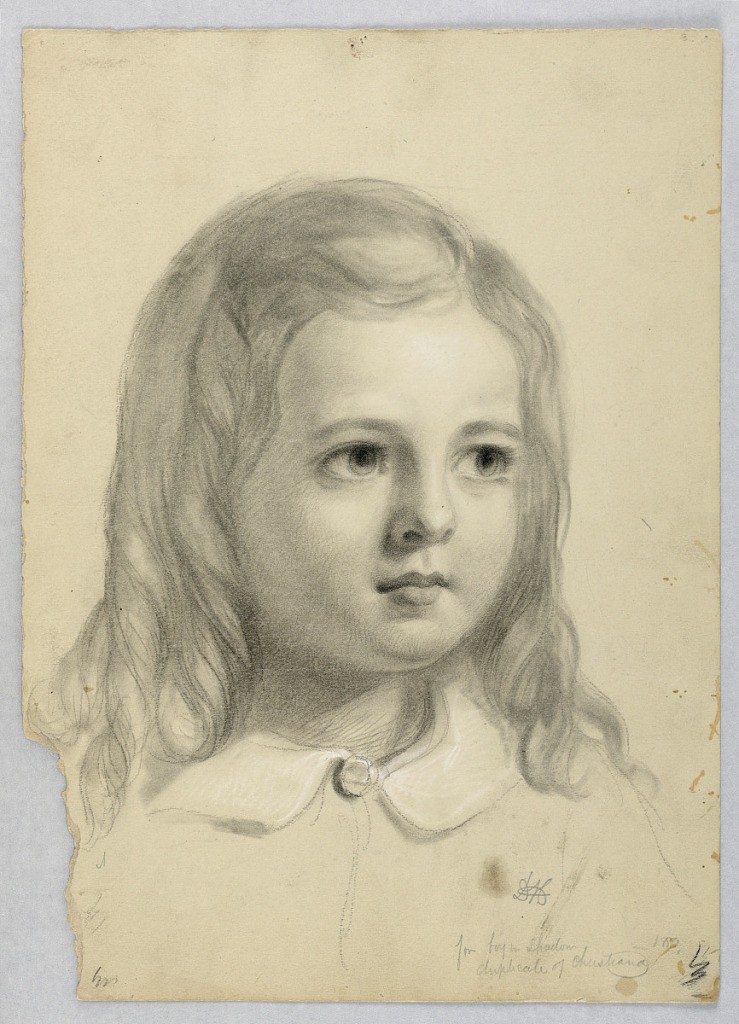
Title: Study of Child's Head for "Christiana and Her Children"
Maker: Daniel Huntington, American, 1816–1906
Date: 1850
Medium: Black crayon, white chalk on grey wove paper
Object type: Drawing
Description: Study of the head of a boy with long curls in three-quarter right profile. Verso: Unfinished outline of a child's head.